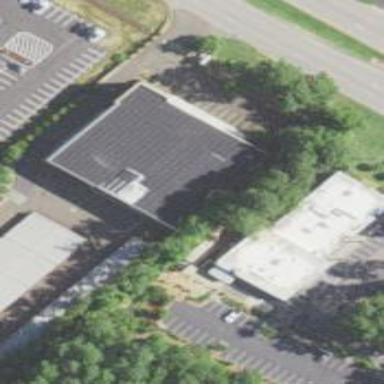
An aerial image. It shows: Commercial building.